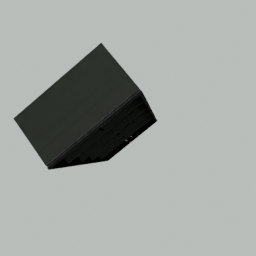
Label: furniture